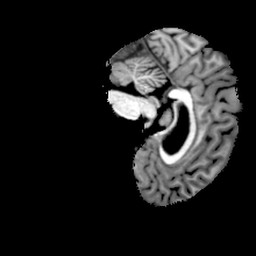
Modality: T1w
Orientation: sagittal
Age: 19
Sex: female
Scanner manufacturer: philips
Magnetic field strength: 3 T
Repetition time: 0.0082 s
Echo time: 0.0037 s